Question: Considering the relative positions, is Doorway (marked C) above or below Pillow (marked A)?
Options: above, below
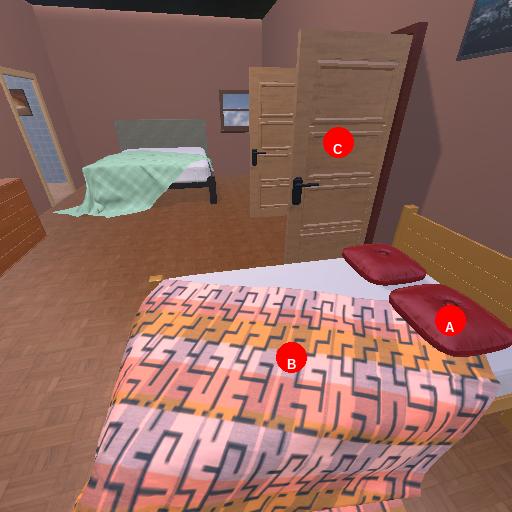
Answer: above